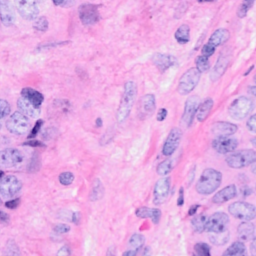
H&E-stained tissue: Breast